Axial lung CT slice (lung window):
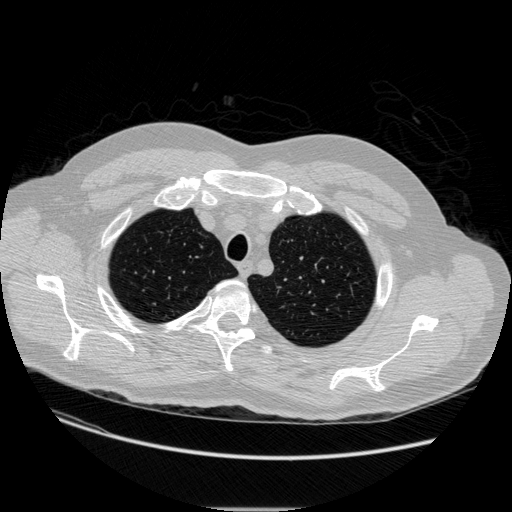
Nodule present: no